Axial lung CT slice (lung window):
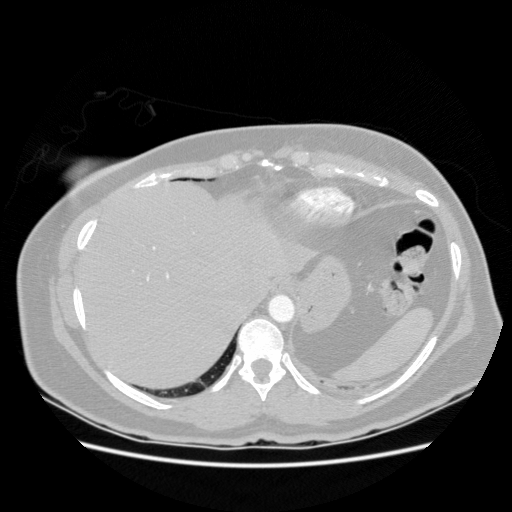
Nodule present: no